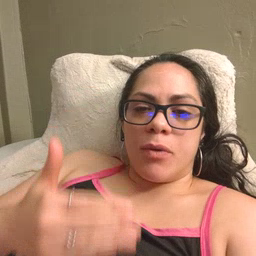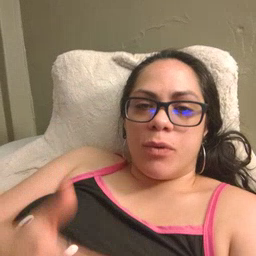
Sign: bedroom